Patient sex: M
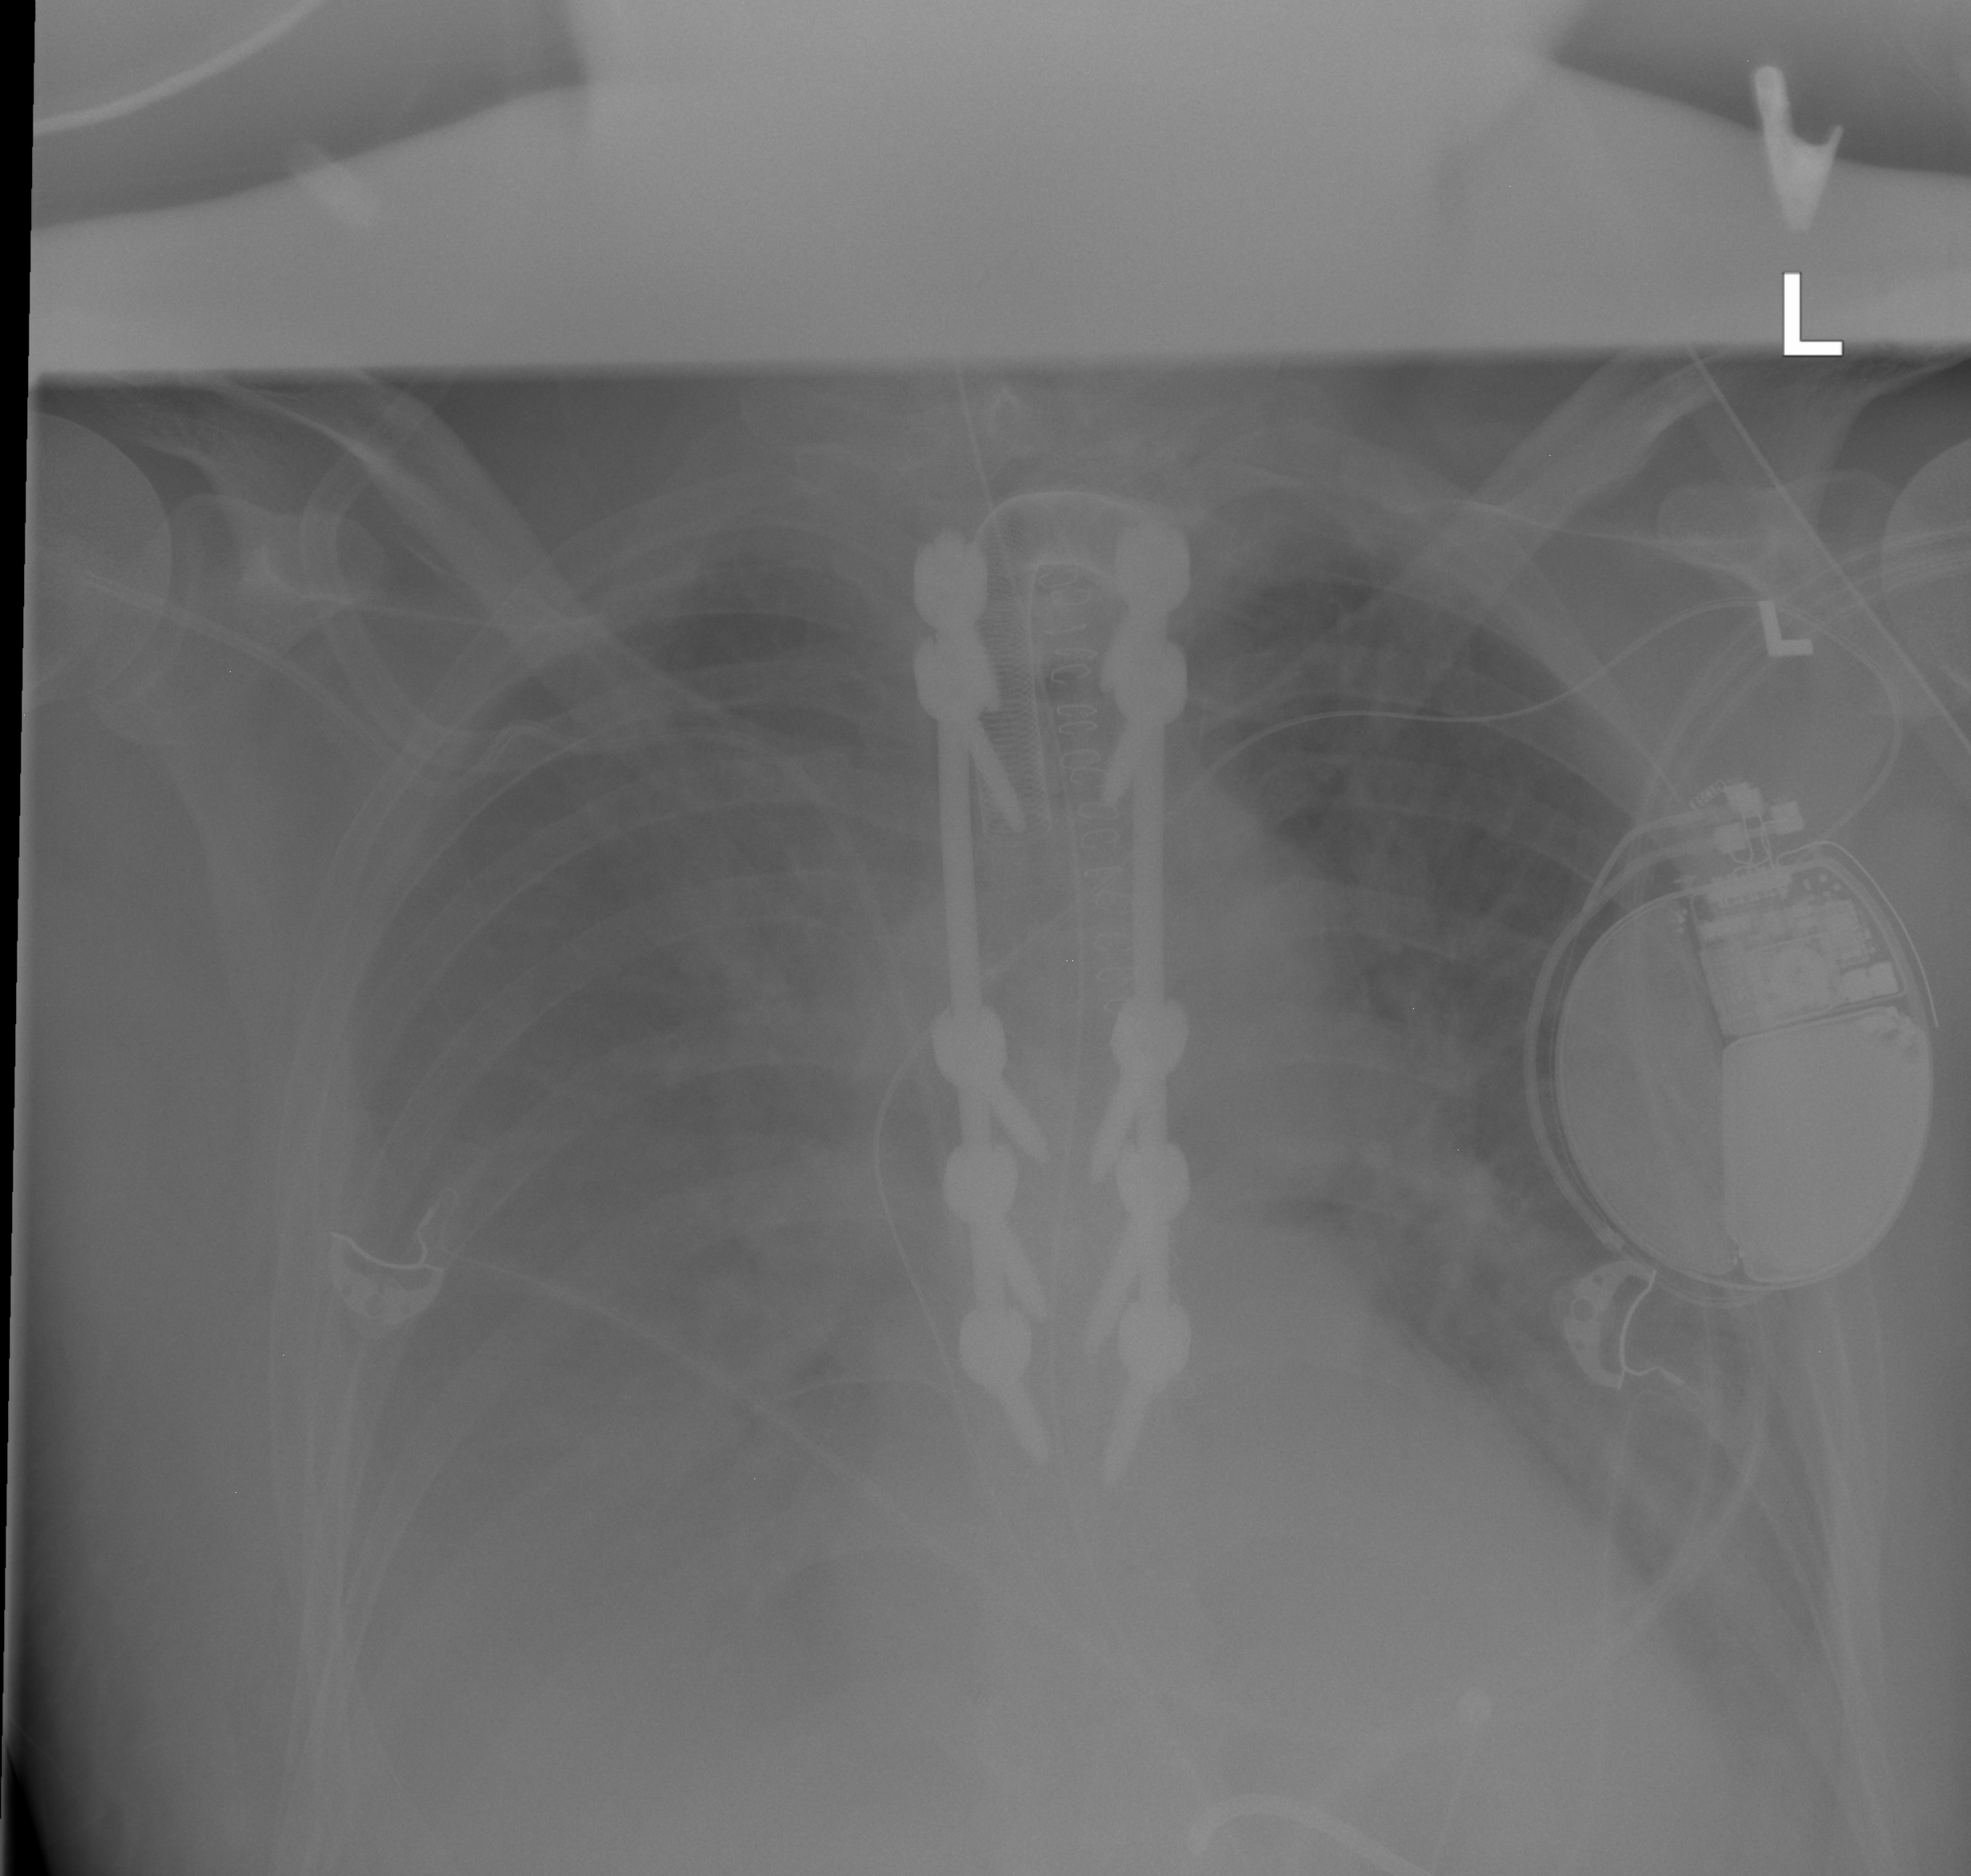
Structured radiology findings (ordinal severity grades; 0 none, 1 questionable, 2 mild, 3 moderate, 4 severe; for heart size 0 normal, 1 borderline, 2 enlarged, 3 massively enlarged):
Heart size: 0
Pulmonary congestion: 2
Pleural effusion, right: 2
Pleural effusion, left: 1
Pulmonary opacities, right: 1
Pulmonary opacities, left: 0
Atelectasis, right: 2
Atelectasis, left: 1